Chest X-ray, PA view. Patient: 47 years old, sex F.
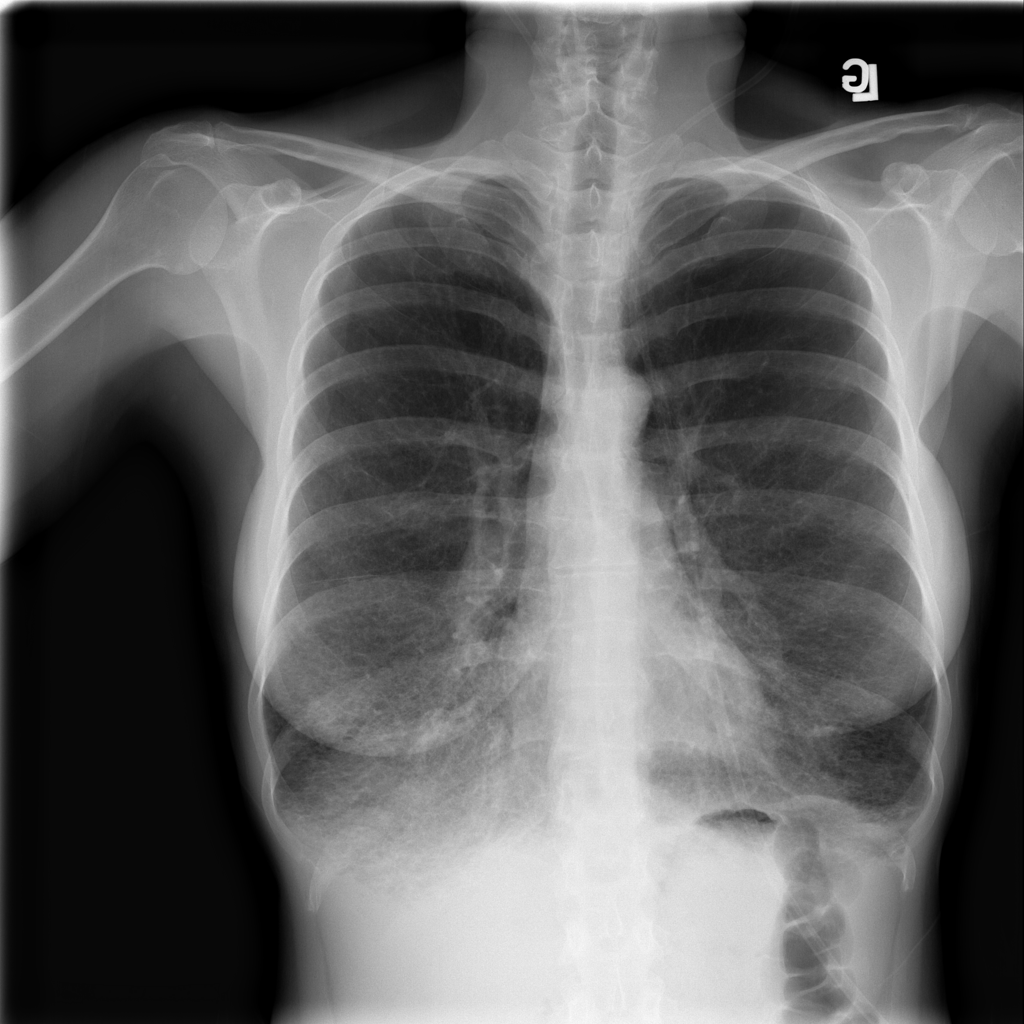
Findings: Infiltration, Pneumothorax